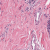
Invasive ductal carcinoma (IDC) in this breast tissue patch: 1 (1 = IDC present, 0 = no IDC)